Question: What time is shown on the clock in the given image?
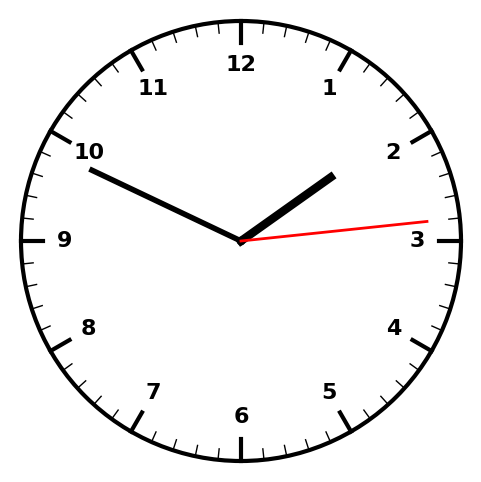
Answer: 01:49:14